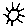
Label: sun